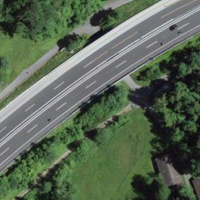
EUNIS habitat code: 57
Species observed at this site:
Cypripedium calceolus
Lathyrus sylvestris